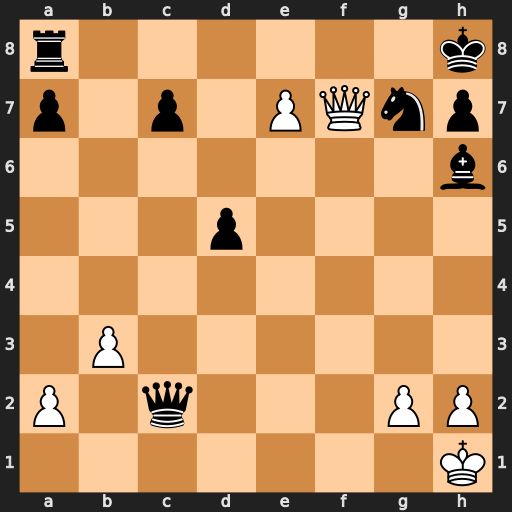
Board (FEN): r6k/p1p1PQnp/7b/3p4/8/1P6/P1q3PP/7K
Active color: w
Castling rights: -
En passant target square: -
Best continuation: Qf8+ Rxf8 exf8=Q#